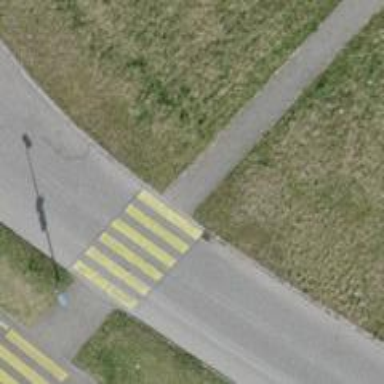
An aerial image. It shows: Zebra crossing on the road.